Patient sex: M
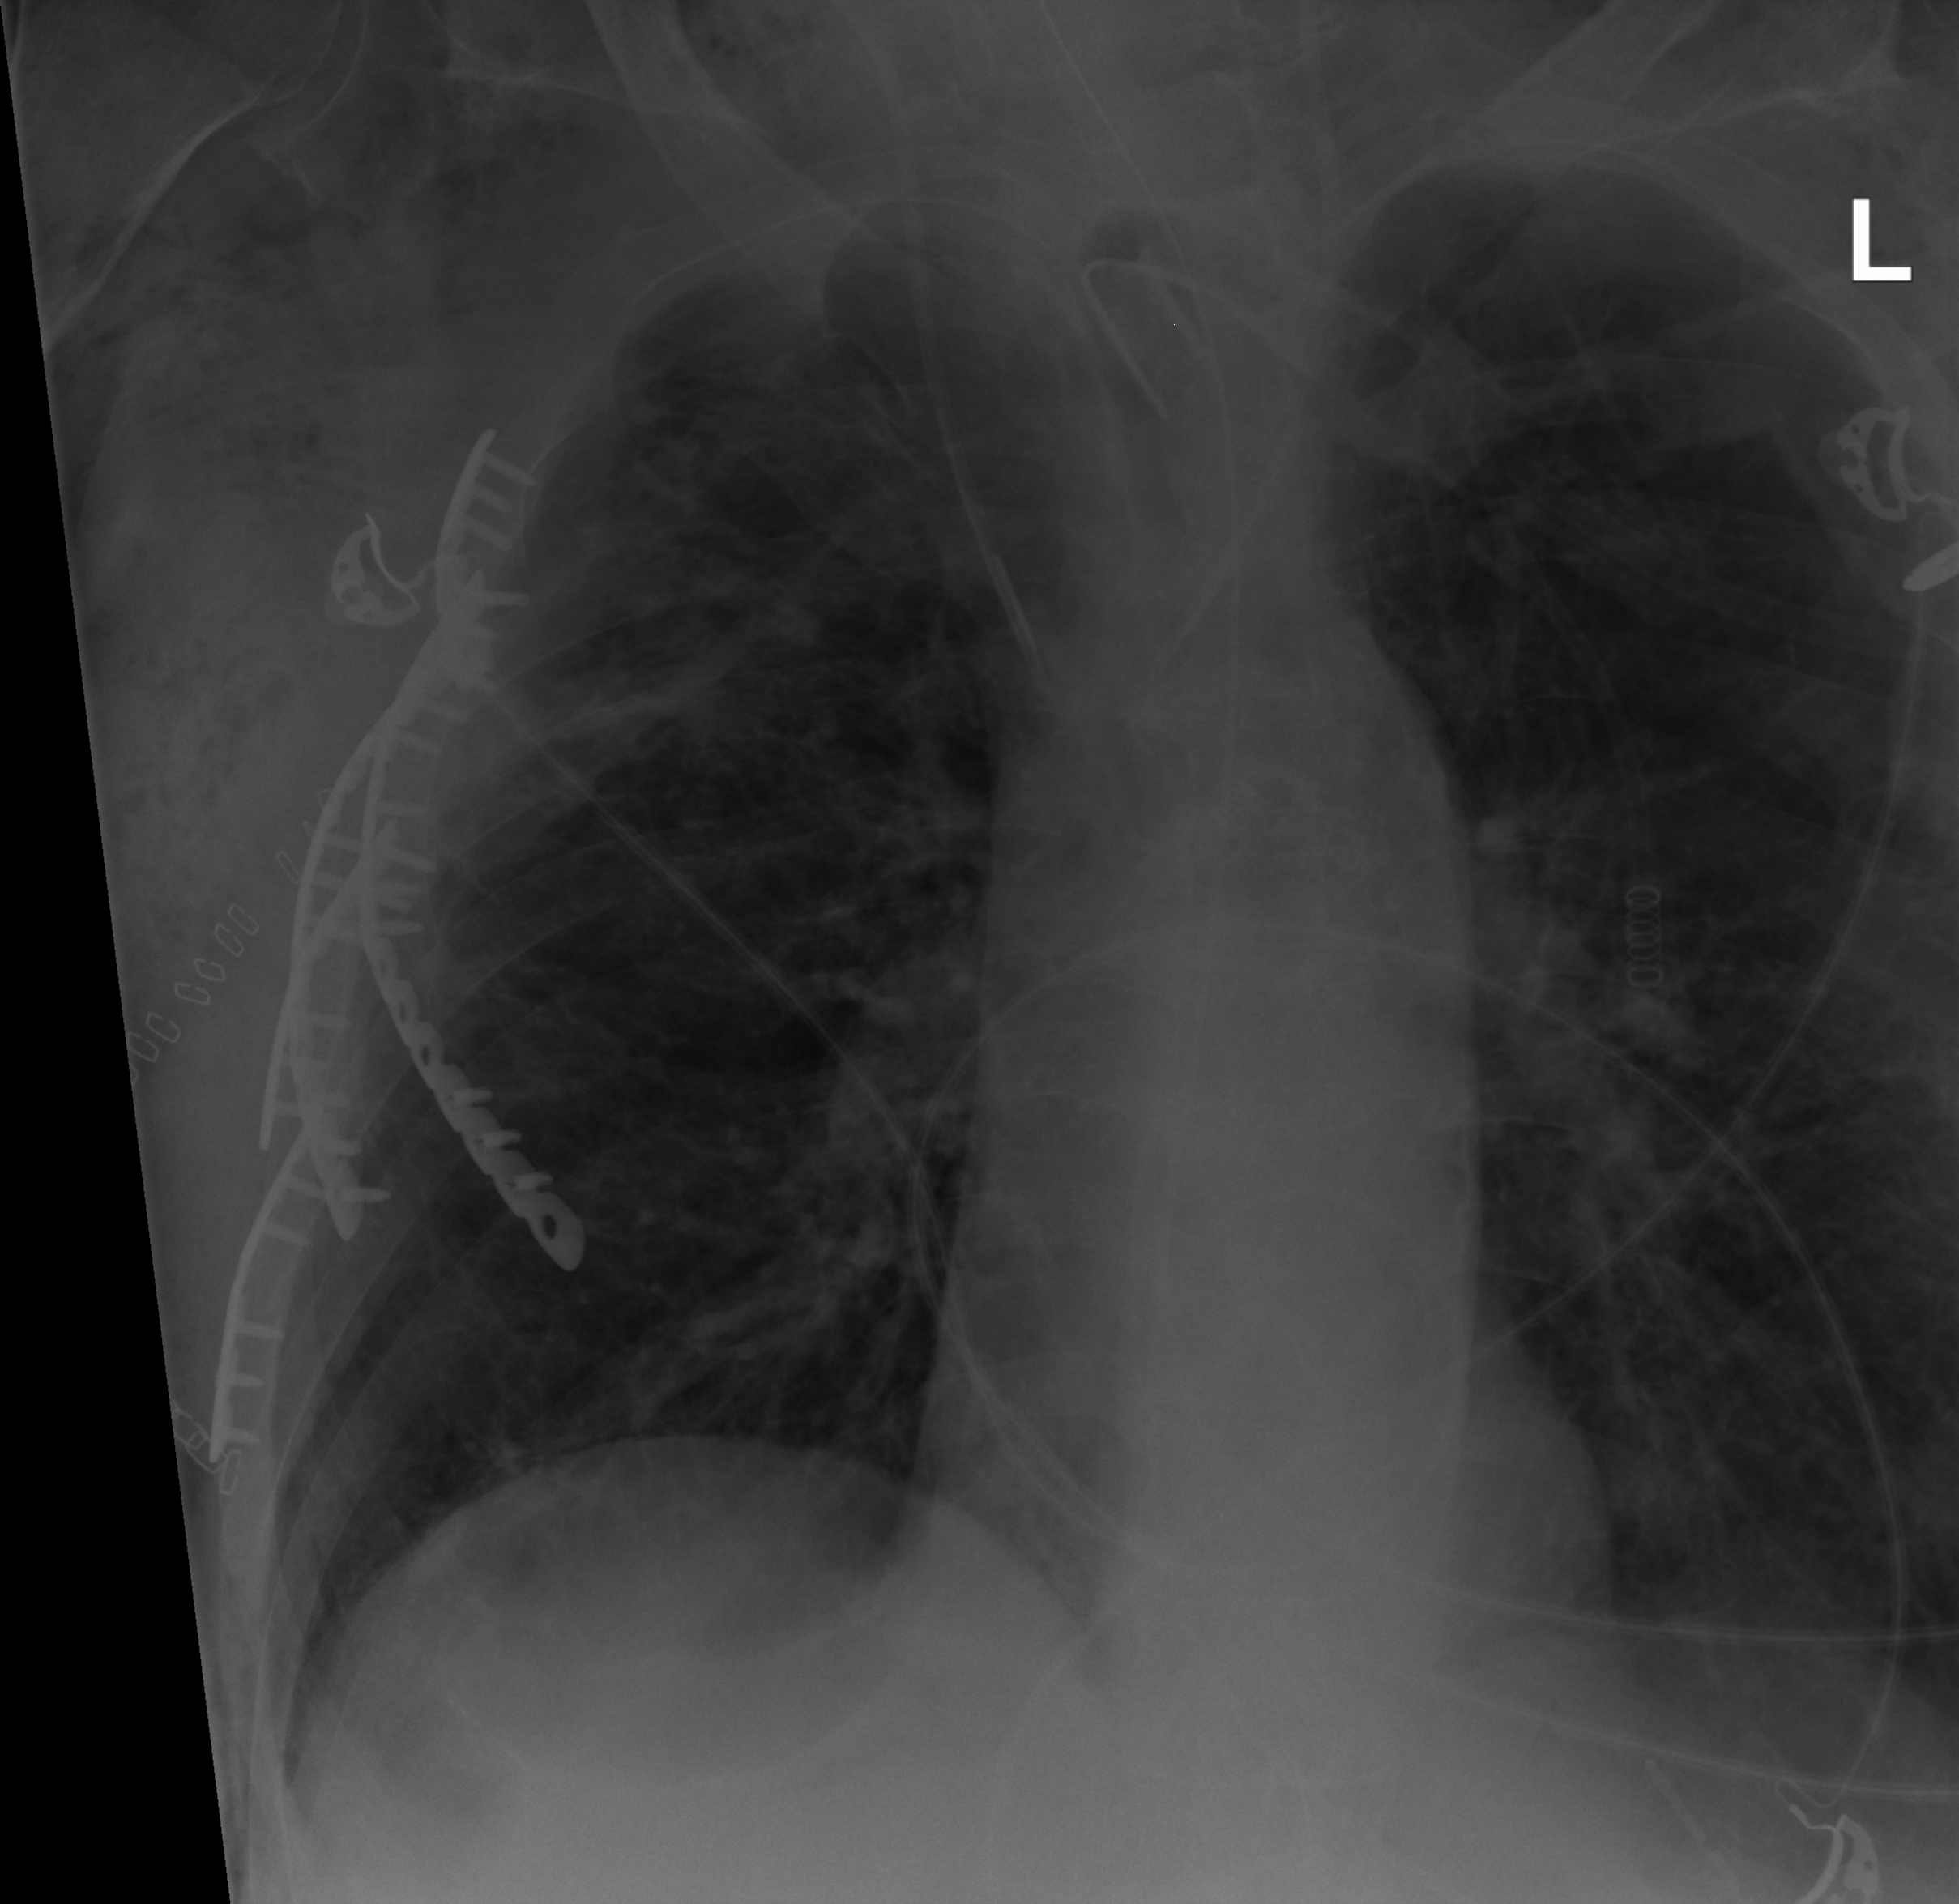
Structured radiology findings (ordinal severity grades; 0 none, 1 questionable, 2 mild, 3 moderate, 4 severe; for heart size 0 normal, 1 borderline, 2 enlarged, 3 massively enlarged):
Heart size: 0
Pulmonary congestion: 0
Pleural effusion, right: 1
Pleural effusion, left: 0
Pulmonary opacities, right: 0
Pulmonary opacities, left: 0
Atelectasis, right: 2
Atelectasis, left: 2